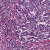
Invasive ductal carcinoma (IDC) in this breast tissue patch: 1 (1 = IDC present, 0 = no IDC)